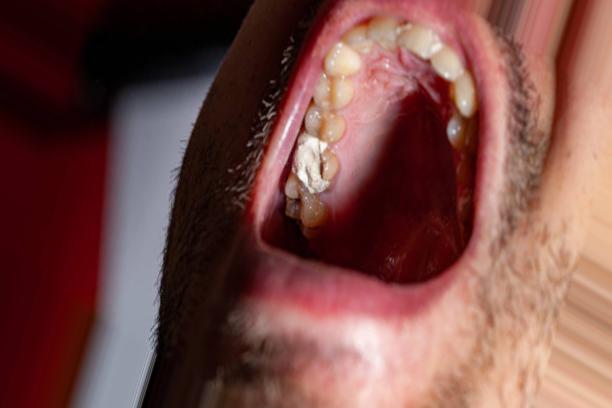
Condition: Caries